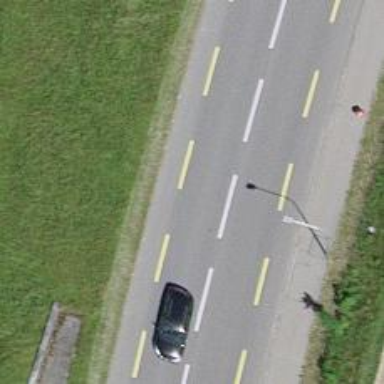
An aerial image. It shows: Secondary road with asphalt surface and dedicated cycle lane.